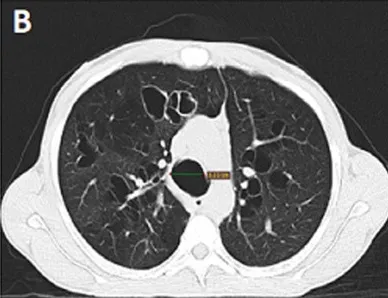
Chest CT showing a dilated trachea (>3cm), dilated main bronchi, and ,cystic bronchiectasis, mainly in the lower lobes.
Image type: radiology (ct)